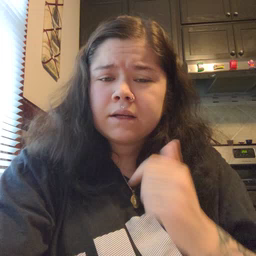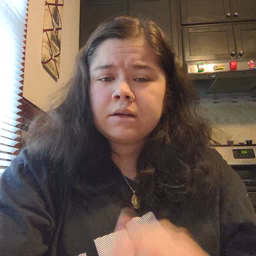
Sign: go